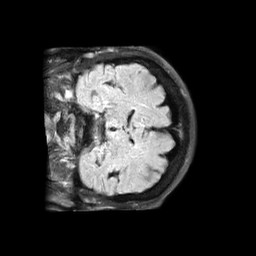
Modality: FLAIR
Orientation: coronal
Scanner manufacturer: philips
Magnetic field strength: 1.5 T
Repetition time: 6 s
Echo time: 0.1024 s